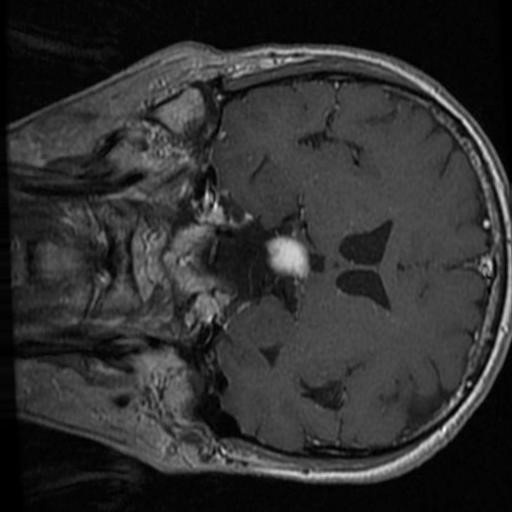
Label: brain_menin